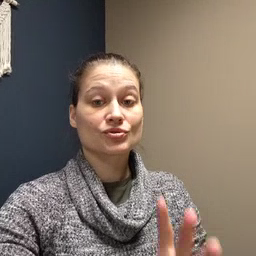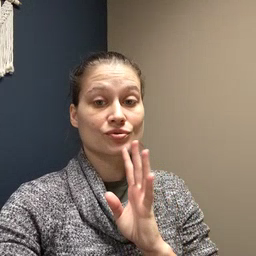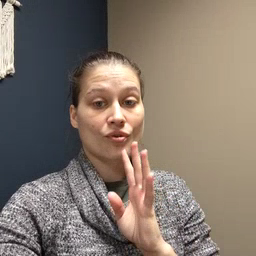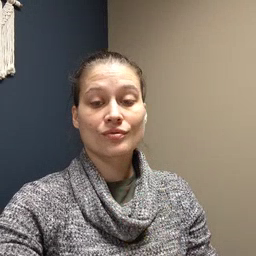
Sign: talk